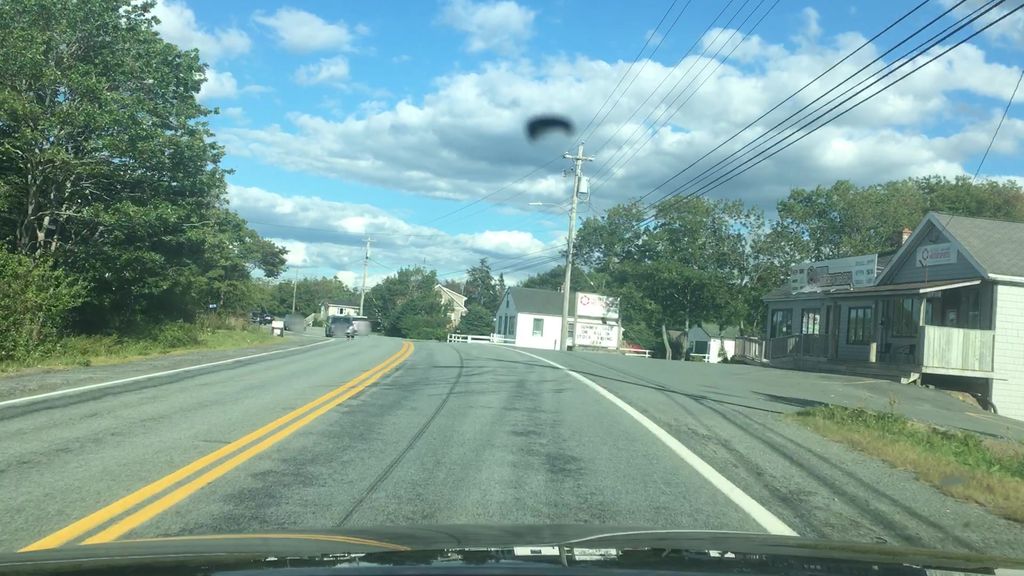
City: halifax